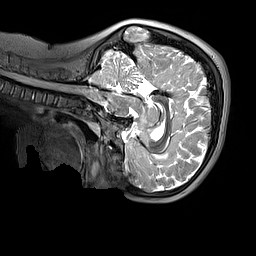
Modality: T2w
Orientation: sagittal
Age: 9
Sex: male
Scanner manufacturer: siemens
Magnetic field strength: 3 T
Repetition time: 3.2 s
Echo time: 0.408 s